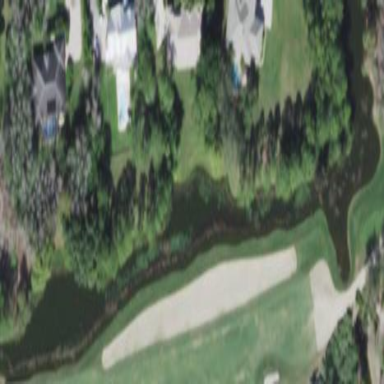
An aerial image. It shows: Picturesque scene of golf course with lateral water hazard.